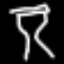
Label: hourglass